三年级 · 算术
还有多少个气球没有吹？

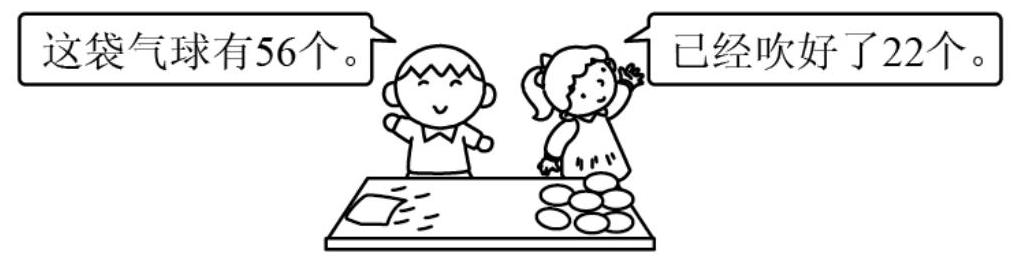
答案: 34 个

【分析】根据题意, 用气球总数减去已经吹好的数量, 即可求出没有吹的数量。

【详解】 $56-22=34$ (个)

答: 还有 34 个气球没有吹。

【点睛】本题主要考查减法的应用, 已知总数和其中一部分求另一部分, 用减法计算。